Question: '''
var imageData:ByteArray = new ByteArray();
var headshotStatement:SQLStatement = new SQLStatement();
headshotStatement.sqlConnection = dbConnection;
var headshotStr:String = "SELECT headshot FROM ac_images WHERE id = " + idx;
headshotStatement.text = headshotStr;
headshotStatement.execute();
'''
Error references the final line in this block. I found a few references online where people are unable to select a BLOB using AS3 that has had data inserted into it from an external program, which is my exact situation.
Exact error trace is:
'''
RangeError: Error #2006: The supplied index is out of bounds.
at flash.data::SQLStatement/internalExecute()
at flash.data::SQLStatement/execute()
at edu.bu::DataManager/getHeadshotImageData()[omitted/DataManager.as:396]
at edu.bu::CustomStudentProfileEditorWindow/editStudent()[omitted/CustomStudentProfileEditorWindow.mxml:194]
at edu.bu::CustomStudentProfileEditorWindow/profileEditor_completeHandler()[omitted/CustomStudentProfileEditorWindow.mxml:37]
at edu.bu::CustomStudentProfileEditorWindow/___CustomStudentProfileEditorWindow_Window1_creationComplete()[omitted/CustomStudentProfileEditorWindow.mxml:9]
at flash.events::EventDispatcher/dispatchEventFunction()
at flash.events::EventDispatcher/dispatchEvent()
at mx.core::UIComponent/dispatchEvent()[E:\dev\4.x\frameworks\projects\framework\src\mx\core\UIComponent.as:12528]
at mx.core::UIComponent/set initialized()[E:\dev\4.x\frameworks\projects\framework\src\mx\core\UIComponent.as:1627]
at mx.managers::LayoutManager/doPhasedInstantiation()[E:\dev\4.x\frameworks\projects\framework\src\mx\managers\LayoutManager.as:759]
at mx.managers::LayoutManager/doPhasedInstantiationCallback()[E:\dev\4.x\frameworks\projects\framework\src\mx\managers\LayoutManager.as:1072]
'''
Any ideas what could be wrong with the data that is causing AS3 to choke?
I've tried to insert the same data into a binary type field using SQLite Manager 3.5 for OS X with the same result. I'm working with a JPG, going to try other image formats, though I can't begin to guess which supplied index is out of bounds given that trying to jump to the definition just states that it's getting it from a SWC and I can't see. Grasping at straws before I distribute the data in a zip and decompress it on the fly, which I don't want to do.
For now, I've written a quick MXML Window that prompts for the images and inserts the data into the database. Would still love to know why another application can't store BLOB data in a way that SQLStatement understands. I'm essentially setting up a few buttons that prompt for file paths to the images I want in the database, reading them in with readBytes() to a ByteArray, and storing that into the SQLite db using SQLStatement. I am then able to read the image back without difficulty.
Here is an image of the table structure. Note, this same table is being used successfully when I have Flash do the database image insert, as opposed to some other tool which properly stores the data in the BLOB field for every other application but Flash...

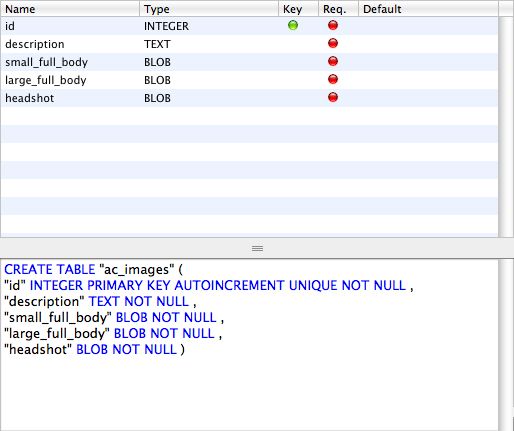
Answer: From the Air docs, CAST is supported to bring in non-AMF blobs as of Air 2.5. I had the same issue with a database/blob field created in python and used in Air and this solved it for me.
example from docs:
'''
stmt.text = "SELECT CAST(data AS ByteArray) AS data FROM pictures;";
stmt.execute();
var result:SQLResult = stmt.getResult();
var bytes:ByteArray = result.data[0].data;
'''
<URL>